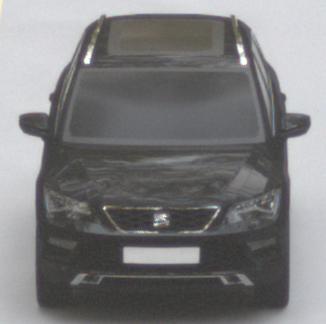
Make: SEAT
Model: Ateca 1.0 TSI Ecomotive
Detailed model: Ateca (5FP)
Model produced from: 2016/08
Model produced until: 2018/08
Doors: 5
Color: black
Road condition: dry road
Daytime: morning or afternoon
Contrast: low contrast